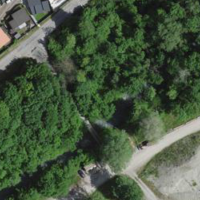
EUNIS habitat code: 52
Species observed at this site:
Allium ursinum